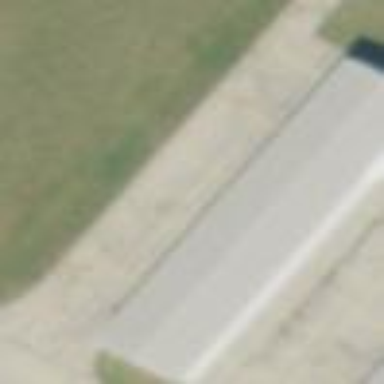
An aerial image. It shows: Apron at the airport.